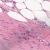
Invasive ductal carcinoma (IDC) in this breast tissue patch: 0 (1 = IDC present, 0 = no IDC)